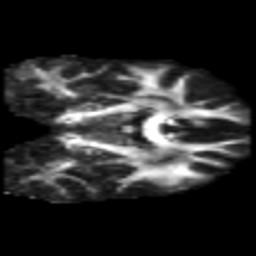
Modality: FA
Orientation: coronal
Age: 31
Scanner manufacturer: philips
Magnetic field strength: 3 T
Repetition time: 8.6 s
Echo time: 0.127 s